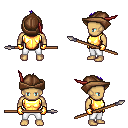
a pixel art fantasy rpg character, male body template, human, tanned skin, gold chest armor, white pants, blue mohawk hairstyle, leather cap, gold gloves, spear, four views (front, back, left, right), 2x2 character sprite sheet, small pixel art, hard edges, no anti-aliasing